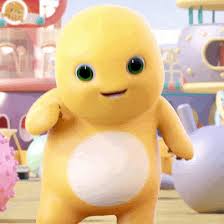
Label: nailong